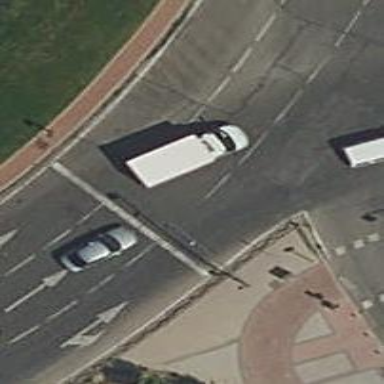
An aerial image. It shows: Road with traffic signals.